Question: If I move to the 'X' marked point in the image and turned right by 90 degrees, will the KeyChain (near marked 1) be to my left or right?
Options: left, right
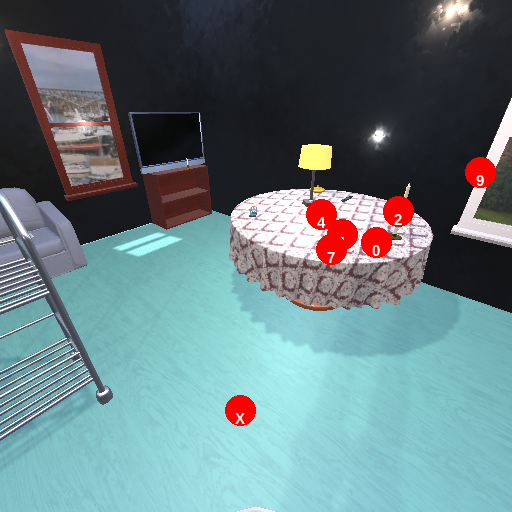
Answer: left